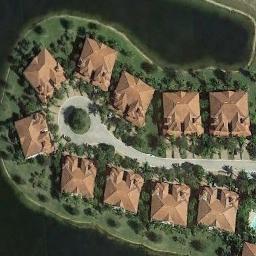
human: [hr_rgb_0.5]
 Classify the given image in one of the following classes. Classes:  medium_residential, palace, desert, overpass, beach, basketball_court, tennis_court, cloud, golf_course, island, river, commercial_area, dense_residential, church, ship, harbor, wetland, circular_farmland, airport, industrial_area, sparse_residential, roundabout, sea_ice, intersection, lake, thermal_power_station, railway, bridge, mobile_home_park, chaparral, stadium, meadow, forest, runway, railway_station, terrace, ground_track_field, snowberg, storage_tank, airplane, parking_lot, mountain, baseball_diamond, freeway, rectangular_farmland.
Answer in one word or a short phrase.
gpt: dense_residential